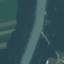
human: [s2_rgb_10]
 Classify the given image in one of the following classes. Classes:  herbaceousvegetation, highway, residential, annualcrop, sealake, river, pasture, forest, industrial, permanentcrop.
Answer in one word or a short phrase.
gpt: River